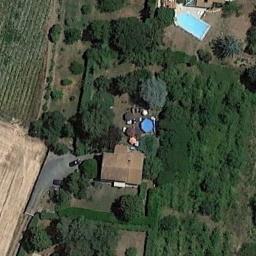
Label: sparse_residential